Field crop: maize
Growth stage: 2
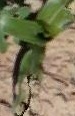
Species: maize